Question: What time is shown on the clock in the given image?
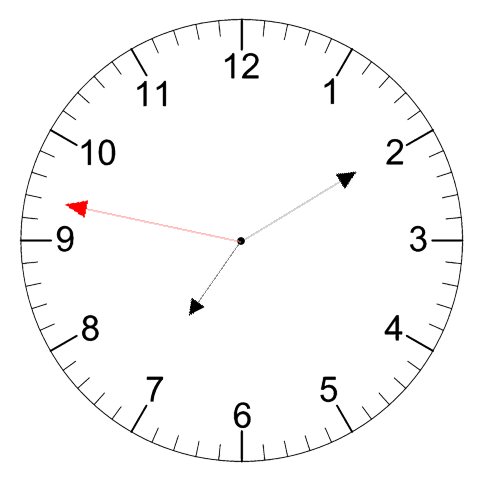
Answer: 07:09:47